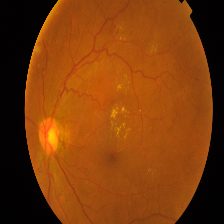
Diabetic retinopathy grade: Proliferative DR